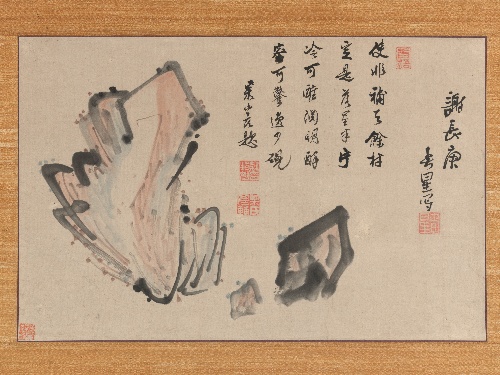
Artist: Yosa Buson
Artist bio: Japanese, 1716–1783
Object type: Hanging scroll
Classification: Paintings
Medium: Hanging scroll; ink and color on paper
Culture: Japan
Period: Edo period (1615–1868)
Dimensions: Image: 12 3/16 × 18 3/4 in. (31 × 47.7 cm)
Overall with mounting: 44 5/16 × 21 3/16 in. (112.5 × 53.8 cm)
Overall with knobs: 44 5/16 × 24 13/16 in. (112.5 × 63 cm)
Department: Asian Art
Credit line: Mary Griggs Burke Collection, Gift of the Mary and Jackson Burke Foundation, 2015
Accession year: 2015
Repository: Metropolitan Museum of Art, New York, NY